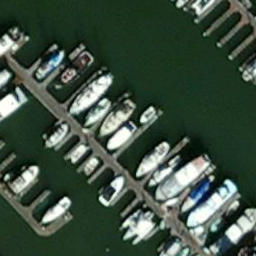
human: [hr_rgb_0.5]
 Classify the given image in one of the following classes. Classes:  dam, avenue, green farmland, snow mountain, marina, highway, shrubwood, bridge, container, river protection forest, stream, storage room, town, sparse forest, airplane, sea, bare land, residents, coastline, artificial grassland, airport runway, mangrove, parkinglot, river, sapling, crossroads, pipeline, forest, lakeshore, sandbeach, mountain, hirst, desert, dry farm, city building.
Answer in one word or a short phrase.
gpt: marina